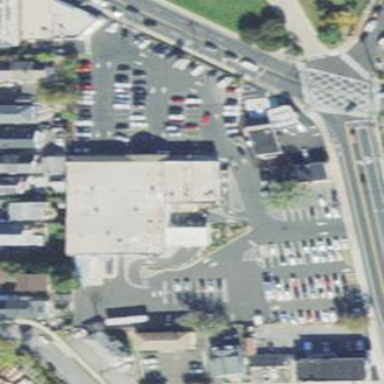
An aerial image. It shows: Part of building.